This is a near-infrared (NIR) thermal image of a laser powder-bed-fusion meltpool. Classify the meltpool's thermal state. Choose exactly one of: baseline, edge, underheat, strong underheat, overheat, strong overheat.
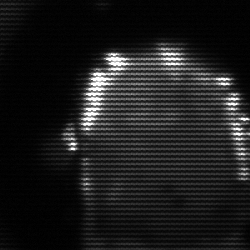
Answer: baseline